Question: I'm having trouble while trying to compile the following code:
'''
#include <stdio.h>
#include <stdlib.h>
#include <string.h>
typedef struct Aposta{
char apostador[100];
char time1[100];
char time2[100];
char time3[100];
}Apostas;
typedef struct Jogos{
char time1[100];
int gol1;
char time2[100];
int gol2;
int faltas;
int amarelo;
int vermelho;
}Jogo;
typedef struct Times{
char time[100];
}Time;
typedef struct Tbela{
char time[100];
int pontos;
int ngole;
int ngols;
}Tabela;
Tabela *ptTabela(Time *time, Jogo *jogo, int tamt, int tamj){
int i=0;
Tabela *tabela;
tabela = (Tabela *)malloc((tamt)*(sizeof(Tabela)));
while (i < tamt){
tabela[i].pontos = 0;
tabela[i].ngole = 0;
tabela[i].ngols = 0;
int l;
for (l=0; l < tamj; l++){
if(!(strcmp(time[i].time, jogo[l].time1 ))){
tabela[i].time = jogo[l].time1;
if(jogo[l].gol1 > jogo[l].gol2){
tabela[i].pontos = (tabela[i].pontos + 3);
}
if(jogo[l].gol1 = jogo[l].gol2){
tabela[i].pontos = (tabela[i].pontos + 1);
}
tabela[i].ngole = tabela[i].ngole + jogo[l].gol1;
tabela[i].ngols = tabela[i].ngols + jogo[l].gol2;
}
else if(!(strcmp(time[i].time, jogo[l].time2 ))){
tabela[i].time = jogo[l].time2;
if(jogo[l].gol2 > jogo[l].gol1){
tabela[i].pontos = (tabela[i].pontos + 3);
}
if(jogo[l].gol1 = jogo[l].gol2){
tabela[i].pontos = (tabela[i].pontos + 1);
}
tabela[i].ngole = tabela[i].ngole + jogo[l].gol2;
tabela[i].ngols = tabela[i].ngols + jogo[l].gol1;
}
else{
printf("Time %s not found.", time[i].time);
}
}
}
i++;
}
'''
The compiler says:

I really don't know what is wrong with it, for me, it's just supposed to get the string that is inside 'jogo[l].time1' and copy it to 'tabela[i].time'. And it looks like they are the exact same type.
I'm using netbeans 7.2 .
Thank you for your patience already. If something is not clear, please, let me know and I will correct it as fast as I can.
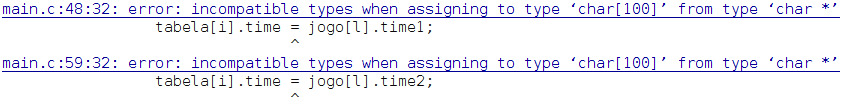
Answer: You need to do 'strdup' or 'strcpy' or 'strncpy'... - otherwise you make the pointer (which had space allocated to it) point to a new location and that is probably not what you had in mind.